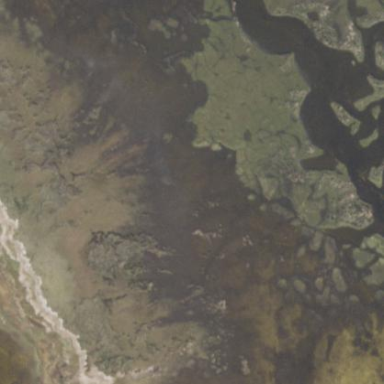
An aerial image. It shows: Tidal flat wetland.